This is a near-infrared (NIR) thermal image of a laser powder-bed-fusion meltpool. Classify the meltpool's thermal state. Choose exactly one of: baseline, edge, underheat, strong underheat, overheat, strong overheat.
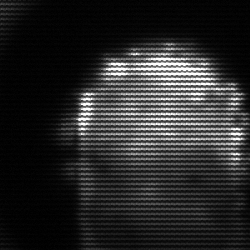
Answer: baseline